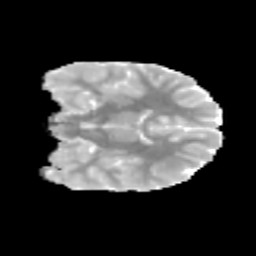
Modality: MD
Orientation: coronal
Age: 11
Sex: male
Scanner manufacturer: siemens
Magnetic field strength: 3 T
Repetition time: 3.8 s
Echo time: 0.07 s